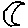
Label: moon